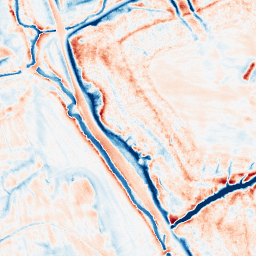
Category: edge_preserving
Decomposition family: anisotropic_diffusion
Decomposition parameters: iterations: 50
kappa: 50
gamma: 0.2
Upsampling method: bicubic
Upsampling parameters: scale: 8
Upsampling scale: 8